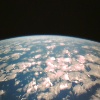
Label: cloud